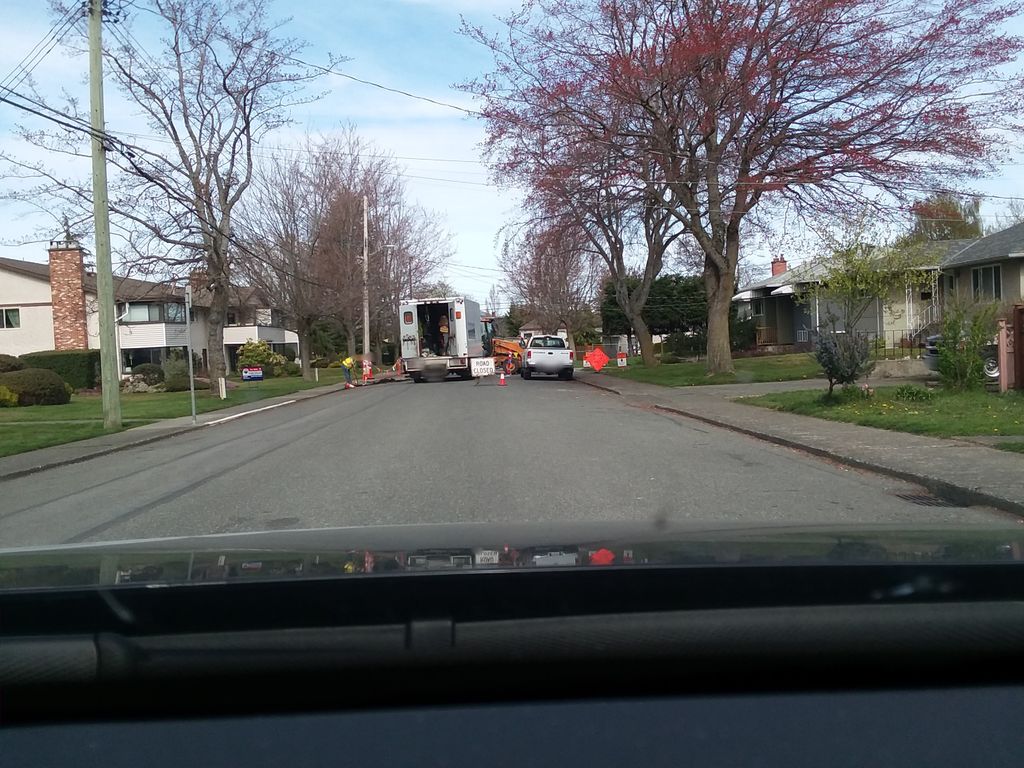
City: victoria